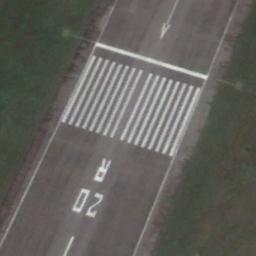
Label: runway